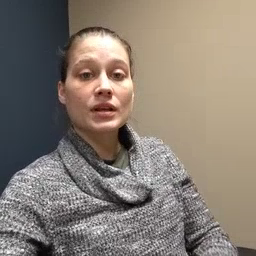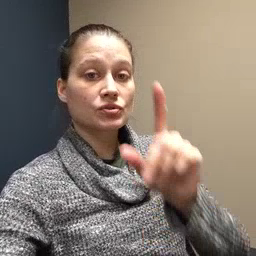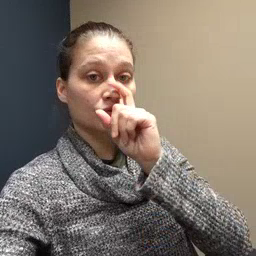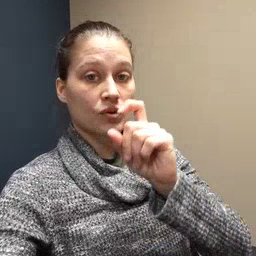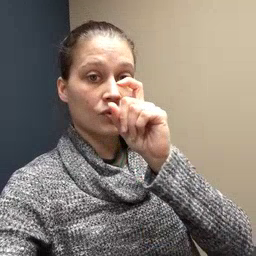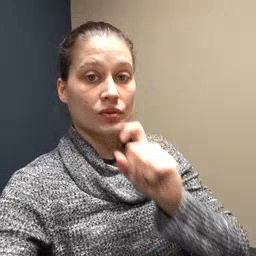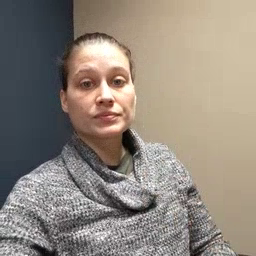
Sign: doll